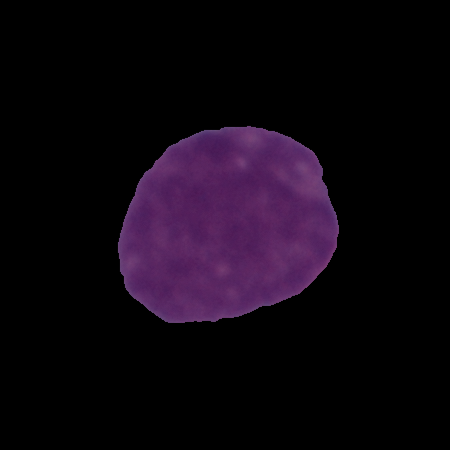
Label: cancer